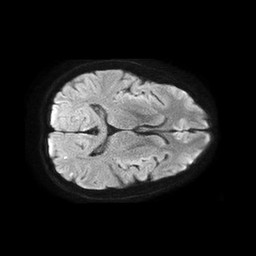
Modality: TRACE
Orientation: axial
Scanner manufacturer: philips
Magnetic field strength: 1.5 T
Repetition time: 4.6 s
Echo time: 0.08941 s